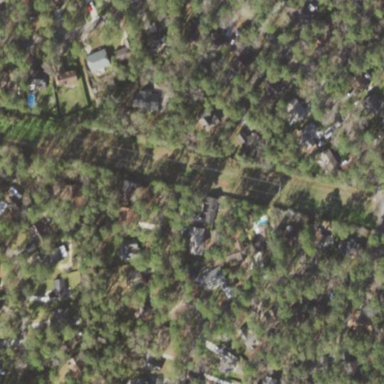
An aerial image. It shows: This residential area consists of single-family homes.